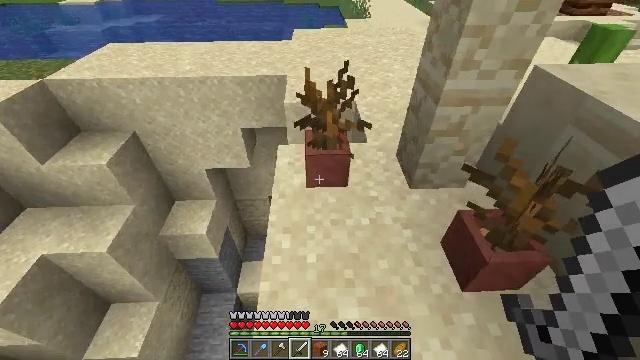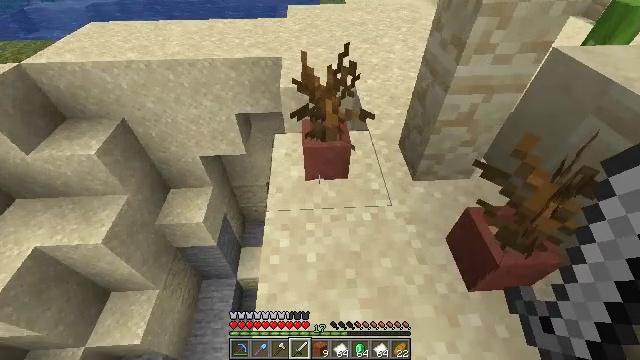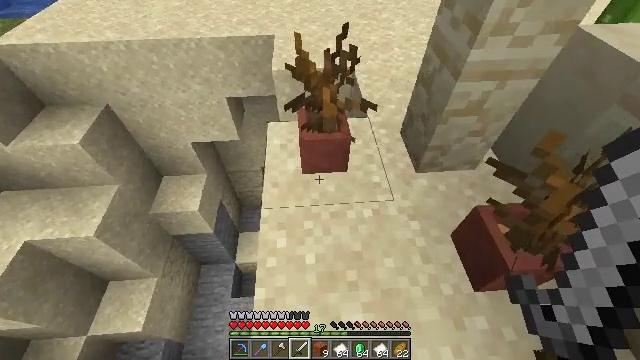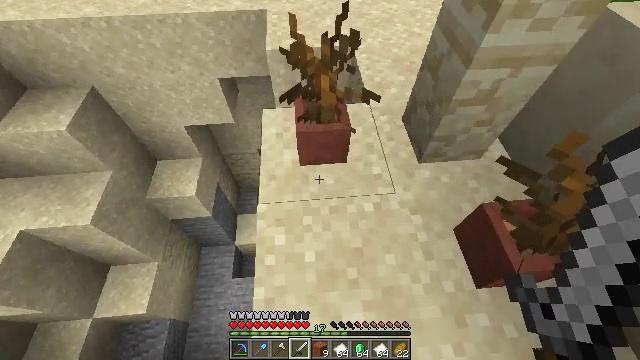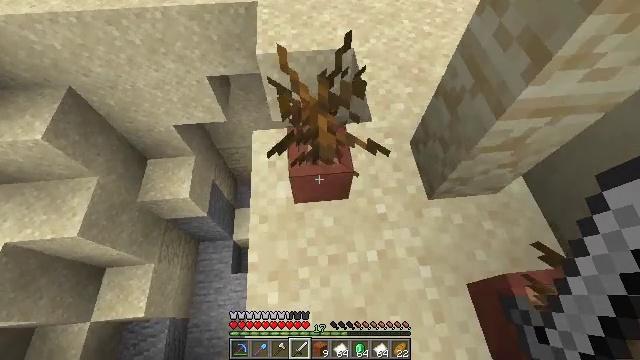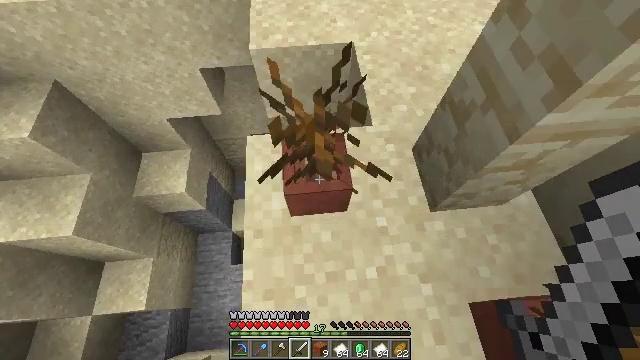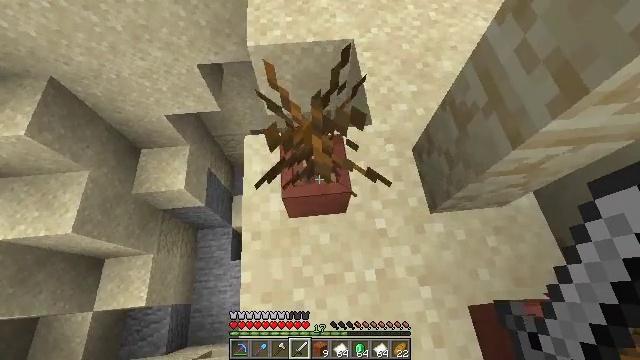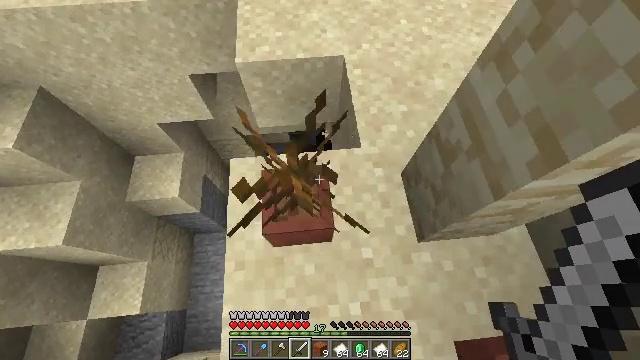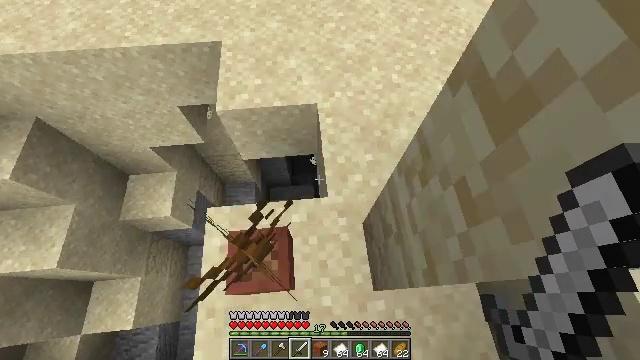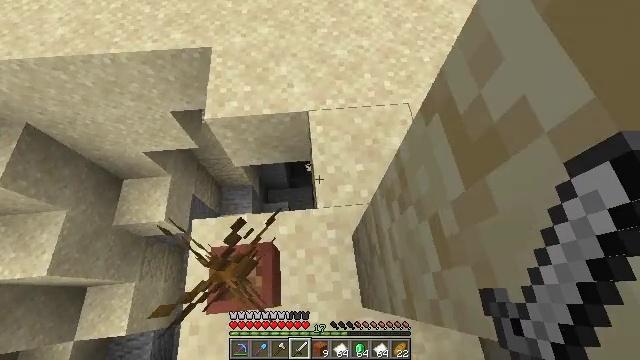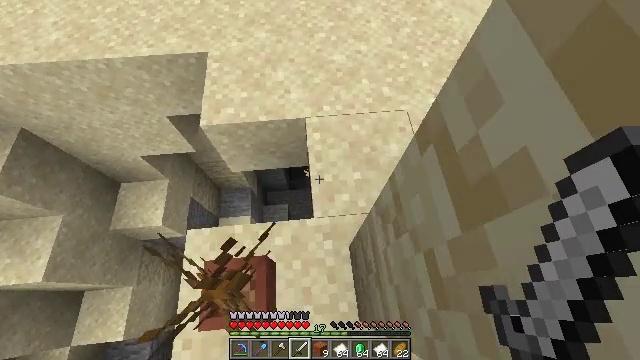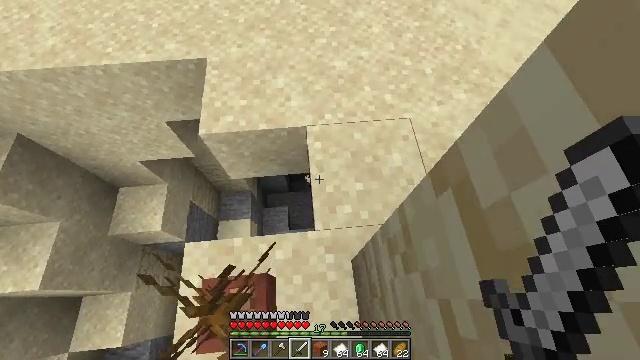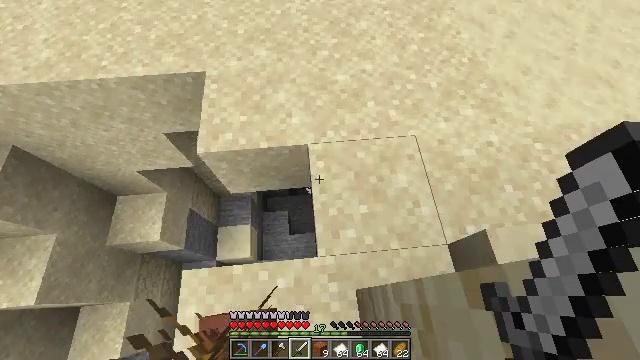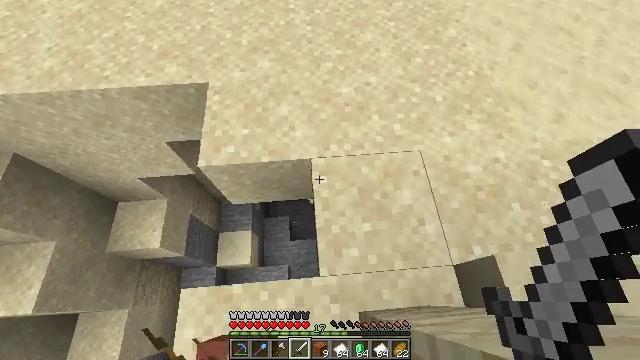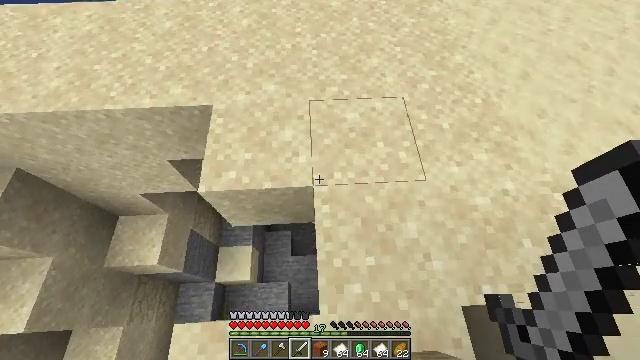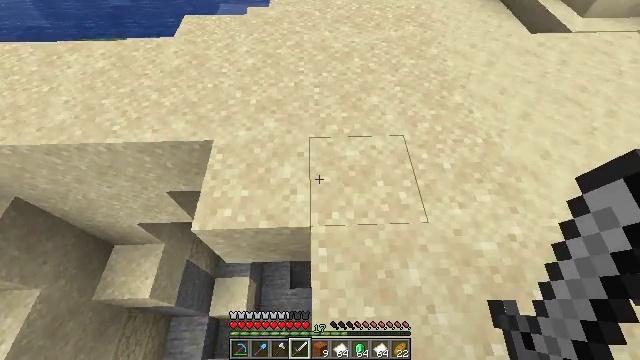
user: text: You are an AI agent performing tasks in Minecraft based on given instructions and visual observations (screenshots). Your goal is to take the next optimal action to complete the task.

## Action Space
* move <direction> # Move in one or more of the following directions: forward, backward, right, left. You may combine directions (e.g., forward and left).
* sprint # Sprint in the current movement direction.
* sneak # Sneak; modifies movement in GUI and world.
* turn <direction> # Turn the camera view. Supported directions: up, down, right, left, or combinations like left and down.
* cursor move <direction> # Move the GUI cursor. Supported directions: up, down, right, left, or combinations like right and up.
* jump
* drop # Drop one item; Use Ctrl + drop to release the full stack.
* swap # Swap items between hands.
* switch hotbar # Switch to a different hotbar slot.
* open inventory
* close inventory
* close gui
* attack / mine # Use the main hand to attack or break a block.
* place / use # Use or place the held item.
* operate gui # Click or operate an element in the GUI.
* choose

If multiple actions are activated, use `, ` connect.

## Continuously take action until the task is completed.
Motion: motion action
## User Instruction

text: Harvest wheat from the field.
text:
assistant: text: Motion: move forward, turn down
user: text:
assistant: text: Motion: move forward, turn right and down
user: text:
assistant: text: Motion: move forward, turn down
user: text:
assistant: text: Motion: move forward, turn down
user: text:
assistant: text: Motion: move forward, turn down
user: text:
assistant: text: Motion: move forward and move right, turn down
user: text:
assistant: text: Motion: move forward and move right
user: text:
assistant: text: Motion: move forward and move right
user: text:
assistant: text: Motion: move forward and move right
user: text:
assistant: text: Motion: move forward and move right
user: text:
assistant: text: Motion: move forward and move right
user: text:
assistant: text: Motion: move forward and move right
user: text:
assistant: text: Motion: move forward and move right
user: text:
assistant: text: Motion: move forward and move right, turn left and up
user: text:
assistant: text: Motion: move forward, turn left and up
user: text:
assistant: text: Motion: move forward, turn up
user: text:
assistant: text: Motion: move forward and move right, turn right and up
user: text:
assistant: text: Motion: move forward and move right, turn right and up
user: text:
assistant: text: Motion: move forward and move right, turn right and up
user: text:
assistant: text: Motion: move forward and move right, turn right and up
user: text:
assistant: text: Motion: move forward and move right, turn up
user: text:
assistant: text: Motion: move forward and move right
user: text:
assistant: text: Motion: move forward
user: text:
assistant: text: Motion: move forward
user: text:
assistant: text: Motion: move forward
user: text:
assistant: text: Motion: move forward
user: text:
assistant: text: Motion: move forward
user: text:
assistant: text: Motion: move forward
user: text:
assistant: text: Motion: move forward
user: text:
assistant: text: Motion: move forward